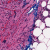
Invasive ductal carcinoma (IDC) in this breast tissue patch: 0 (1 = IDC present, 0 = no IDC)